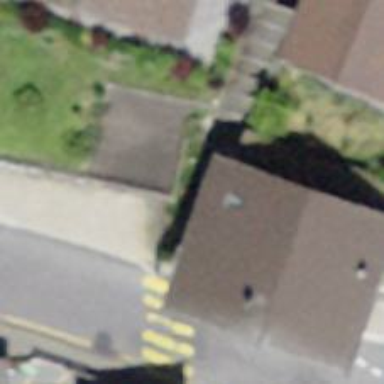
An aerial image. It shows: Road with steps.